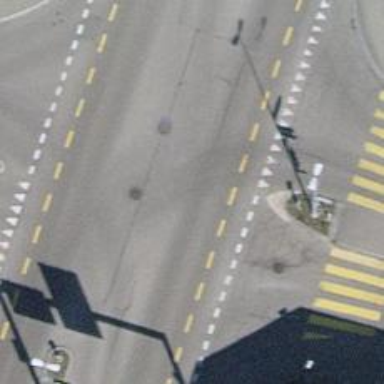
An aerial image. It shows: Road with traffic signals.